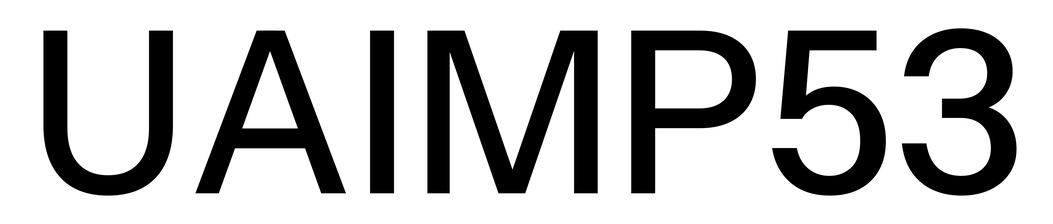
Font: InstrumentSans_Medium